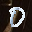
Label: 0